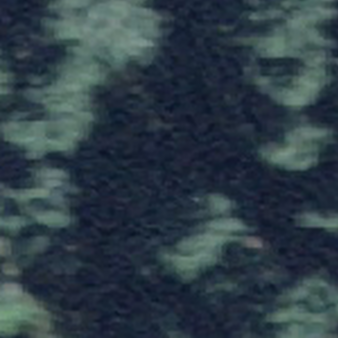
Label: other